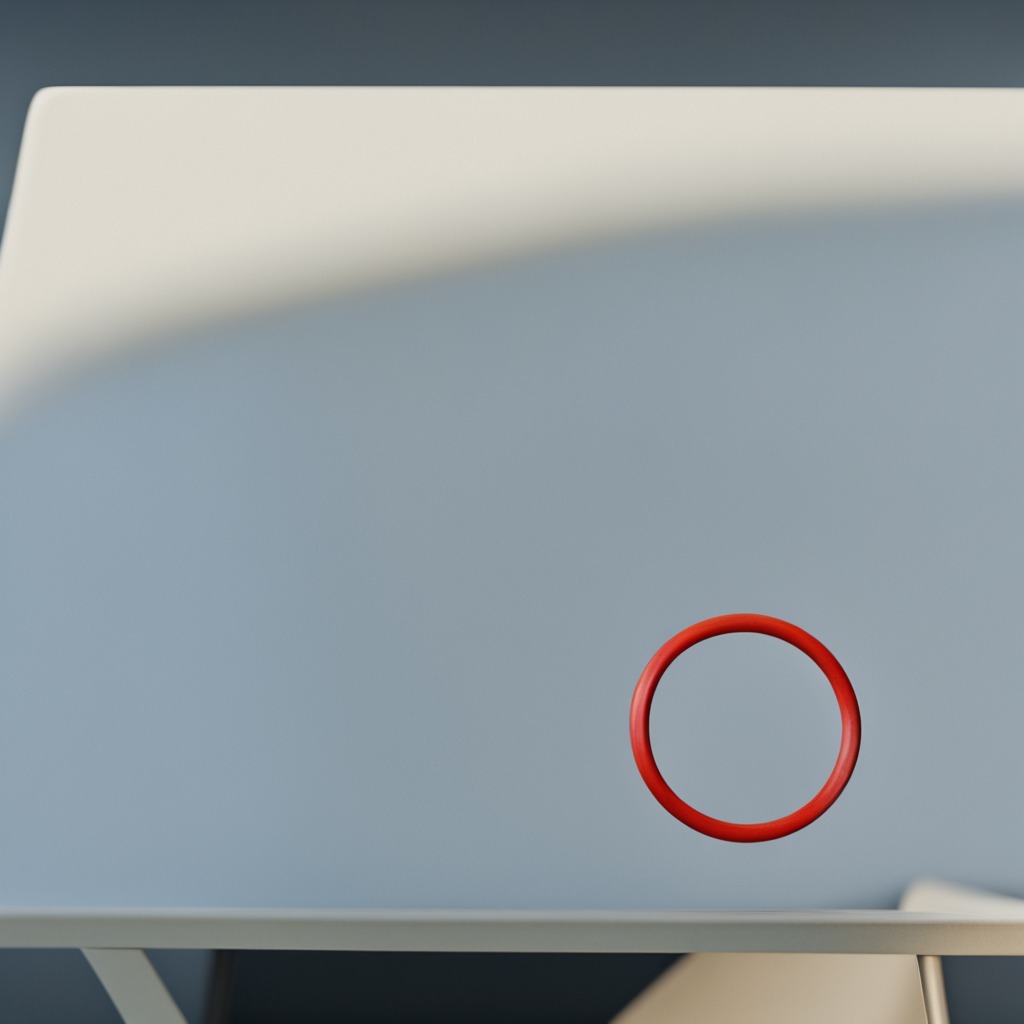
A rubber O-ring is lying on the textured surface of a utility table in a temporary outdoor tool station.